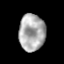
Tissue: prostate
Cell type: Epithelial cells
Senescence score: 0.3519
Nuclear area (px): 937
Mean DAPI intensity: 173.155